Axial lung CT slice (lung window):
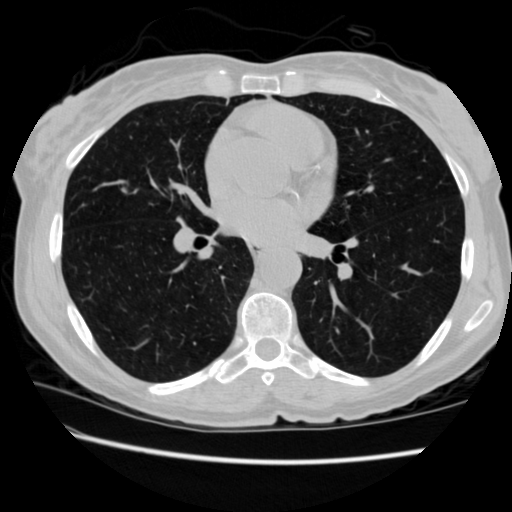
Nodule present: no